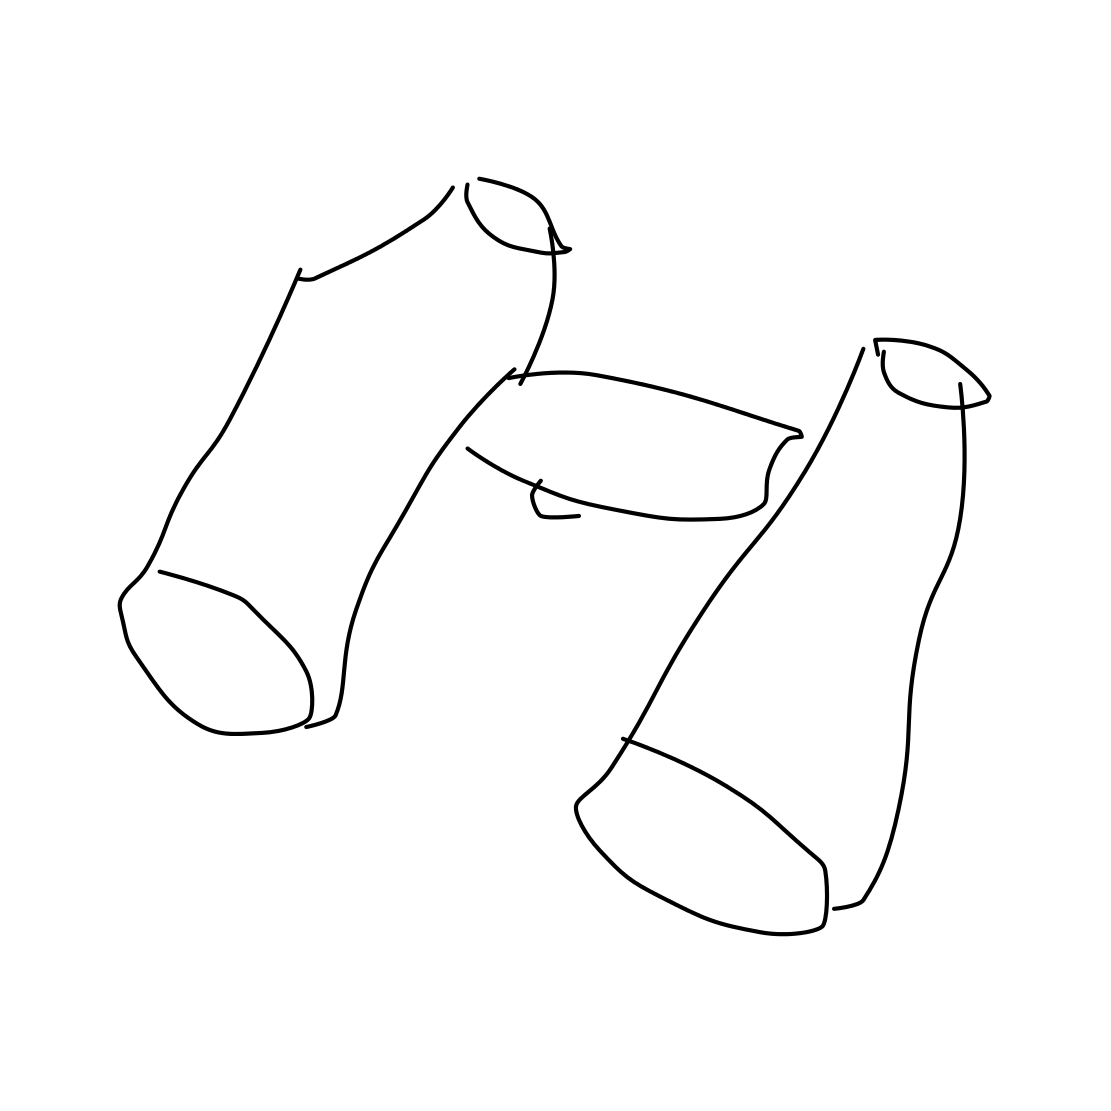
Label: binoculars